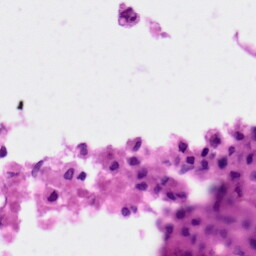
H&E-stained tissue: Skin